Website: crate-barrel
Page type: address-validator
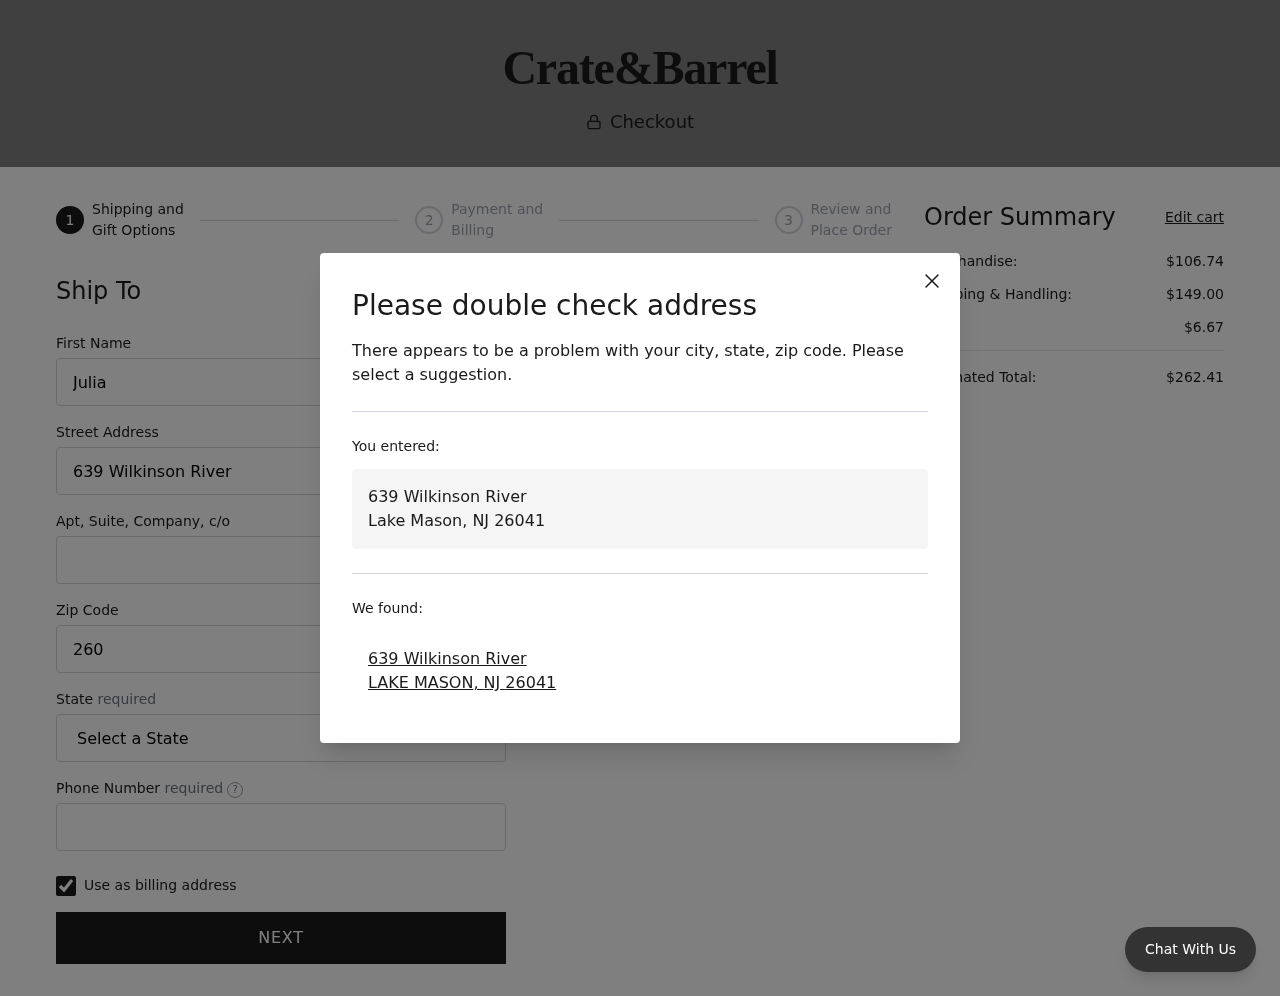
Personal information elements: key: PII_CITY
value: Lake Mason
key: PII_CITY
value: LAKE MASON
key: PII_FIRSTNAME
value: Julia
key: PII_PHONE
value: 4755963200
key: PII_POSTCODE
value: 26041
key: PII_STATE
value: New Jersey
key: PII_STATE_ABBR
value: NJ
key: PII_STREET
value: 639 Wilkinson River
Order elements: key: ORDER_SUBTOTAL
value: $106.74
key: ORDER_SHIPPING_COST
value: $149.00
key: ORDER_TAX
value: $6.67
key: ORDER_TOTAL
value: $262.41